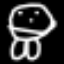
Label: frog